RGB frame:
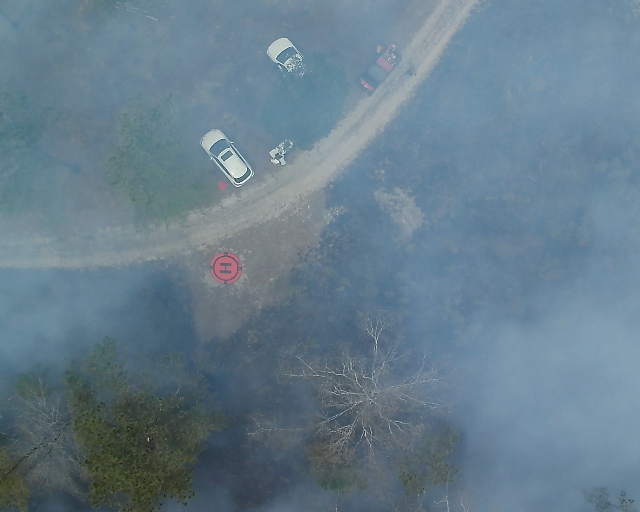
Thermal frame:
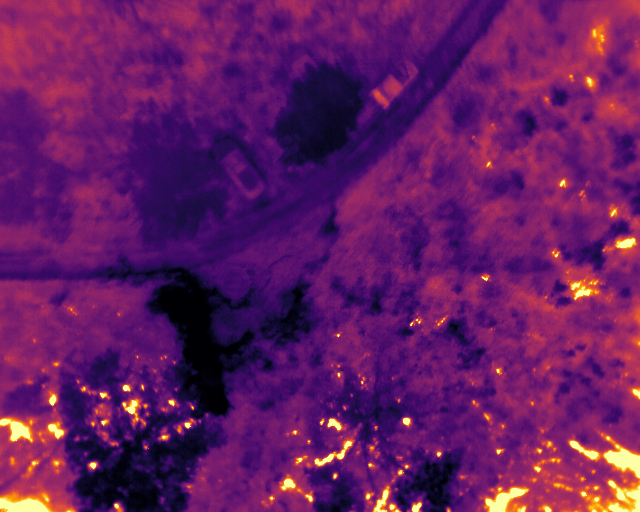
Captured: 2026-02-26 03:11:40
Pixels at or above 80 °C: 1069 (fraction of frame: 0.003262)